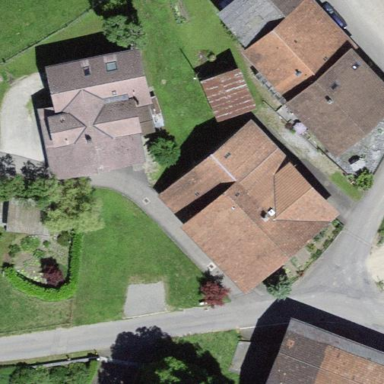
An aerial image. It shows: Farm building.